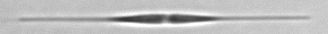
Label: Cylindrotheca